Question: I am new to MVC and would like some help.
I have a view (below) which displays the products, next to each other. Till here everything is fine.
'''
@foreach (var item in Model)
{
<a href="@Url.Action("showProductDetails", "Shared", new { ProductID = item.ProductID }, null)">
<div class='OutsideDiv' >
<table class='DivBorder'>
<tr >
<td class='title'>
@item.ProductName
</td>
</tr>
<tr >
<td class='imageBox'>
<img alt='' src="@item.ImageURL" />
</td>
</tr>
<tr>
<td class='title'>
@Html.Action("showAverageRating", "Rating" , new { ProductID = item.ProductID } ) *************
</td>
</tr>
<tr>
<td class='desc'>
@item.Description
</td>
</tr>
<tr>
<td class='price'>
EUR @item.Price
</td>
</tr>
</table>
</div>
<script type='text/javascript'> $('.DivBorder').mouseover(function () { $(this).css('border-color', '#0953cb'); $(this).css('background-color', '#eaeaea'); }); $('.DivBorder').mouseout(function () { $(this).css('border-color', '#bdbdbd'); $(this).css('background-color', '#f6f6f6'); });</script>
</a>
}
'''
In the line marked with '****' above I am calling another view (showAverageRating) which for now is just displaying 5 rating stars with the first 3 starts selected.
'''
<input class="star " name="adv1" type="radio" />
<input class="star " name="adv1" type="radio" />
<input checked="checked" class="star " name="adv1" type="radio" />
<input class="star " name="adv1" type="radio" />
<input class="star " name="adv1" type="radio" />
'''
The problem is that on the second item, when the rating stars view (above partial view) is called again, the stars are displayed next to the stars of the first product, picture below.

I think I have to use something else rather than 'Html.Action'?
EDIT : showAverageRating Code
'''
public ActionResult showAverageRating(int ProductID)
{
decimal averageRating = new RatingsService.RatingsClient().getAverageRating(ProductID);
ViewData["averageRating"] = averageRating;
return PartialView();
}
'''
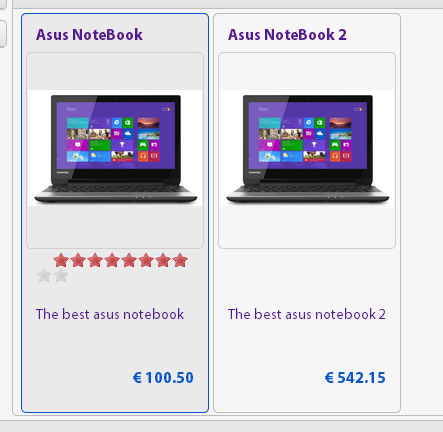
Answer: The problem was that the name of the stars where identical, so I included the productID with their name, like below.
showAverageRating partial view
'''
@{decimal averageRating = ViewBag.averageRating;}
@{int productID = ViewBag.productID;}
<div id="averageRating" >
<input class="star" name="star+@productID" type="radio" />
<input class="star " name="star+@productID" type="radio" />
<input checked="checked" class="star " name="star+@productID" type="radio" />
<input class="star " name="star+@productID" type="radio" />
<input class="star " name="star+@productID" type="radio" />
</div>
'''